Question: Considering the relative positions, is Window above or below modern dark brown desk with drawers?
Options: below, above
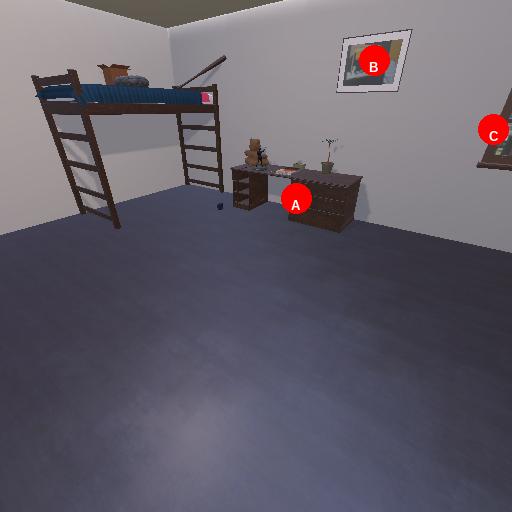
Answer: below